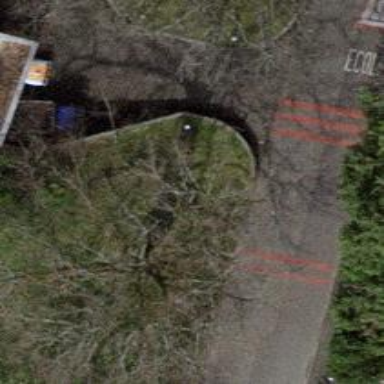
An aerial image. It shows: Evergreen needle-leaved tree.